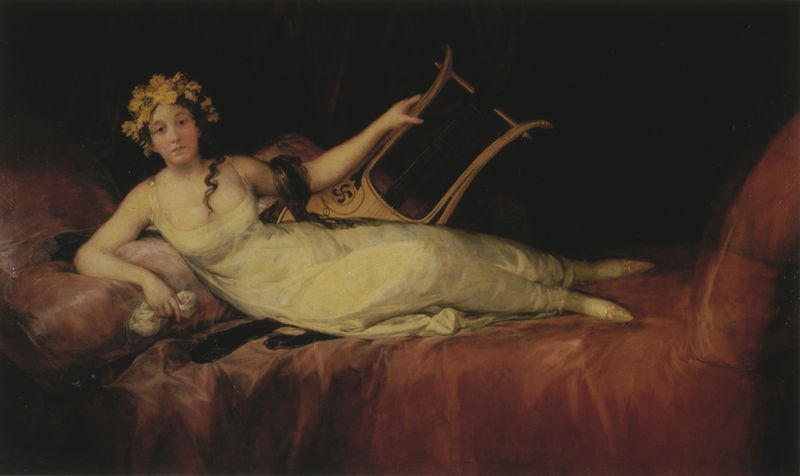
Titel: Marquesa de Santa Cruz
Künstler: Francisco José Goya Lucientes
Standort: Madrid
Institution: Museo del Prado
Schlagwörter: akt, blätter, dunkel, gemälde, hand, kopf, laub, schatten, weiß, gelb, mädchen, ocker, ausschnitt, blume, blumen, braun, brust, busen, decolte, frau, grau, haar, hell, hintergrund, holz, kleid, licht, mund, nase, orange, schwarz, stuhl, stützen, blick, blüten, dame, rot, schal, tuch, beige, jung, arm, arme, augen, barock, falten, gesicht, halten, samt, bildnis, hände, instrument, portrait, porträt, öl, gewand, gold, haare, pose, stoff, decke, klassizismus, musik, dekolletee, dekoltee, en face, locke, locken, rokoko, rosa, schön, seide, traurig, rund, schwanz, taille, bein, füße, sofa, liegen, schuhe, creme, violett, klein, herbst, kissen, detail, ernst, musikinstrument, muse, bett, bettdecke, couch, liegend, aufstützen, penis, diwan, sex, liegende, seite, wagner, schlange, haarkranz, schuh, allegorie, kranz, lorbeer, rolle, liege, caoch, nymphe, blumenkranz, venus, weinlaub, kanape, olympia, blütenkranz, laute, saiten, blätterkranz, canapé, chaiselongue, weich, empire, harfe, lyra, kopfschmuck, odaliske, sexy, weisss, leier, träger, taft, lady, details, kithara, barok, antikenrezeption, hakenkreuz, rune, swastika, laier, nutte, abgestützt, ficken, impressionsmus, weisses kleid, bordell, seiteninstrument, hure, maja, dionysisch, adolf, recamiere, hackenkreuz, zinnoberrot, loorbeer, liegnd, chaise longe, sybille, chinz, isolde, odalyske, prostituiert, magadis, blumenranz